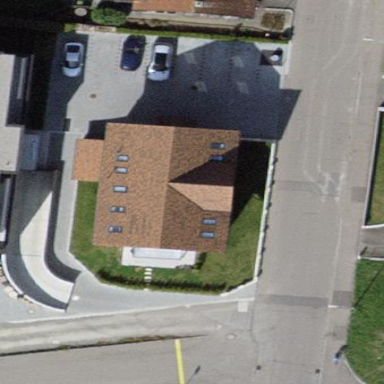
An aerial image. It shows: Building.